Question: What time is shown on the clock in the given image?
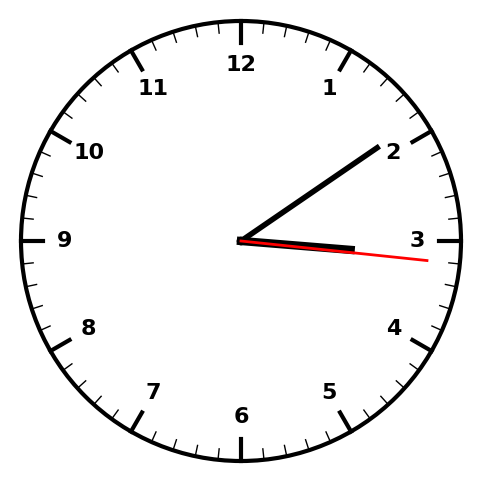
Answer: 03:09:16